Field crop: maize
Growth stage: 2
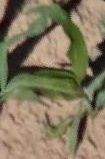
Species: maize